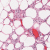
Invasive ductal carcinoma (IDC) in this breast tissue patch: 0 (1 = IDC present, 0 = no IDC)